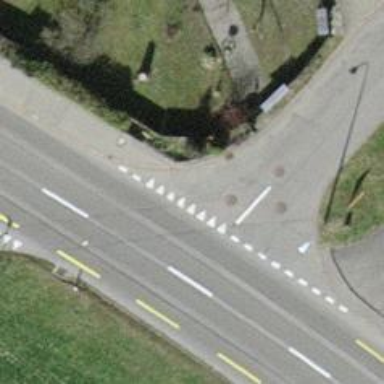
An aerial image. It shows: Road with "give way" sign.